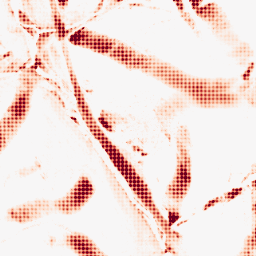
Category: morphological
Decomposition family: morphological_diamond
Decomposition parameters: operation: opening
radius: 20
Upsampling method: sinc_blackman
Upsampling parameters: scale: 4
kernel_size: 4
Upsampling scale: 4